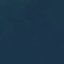
Label: SeaLake